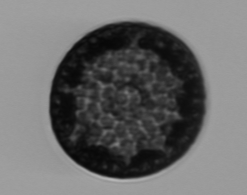
Label: Coscinodiscus